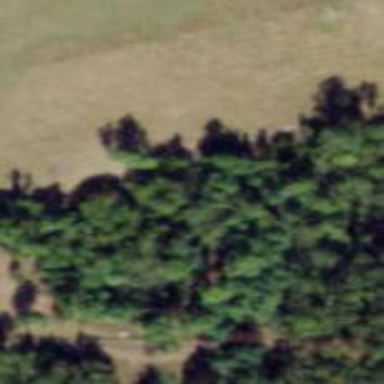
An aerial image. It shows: Beautiful woodland area.